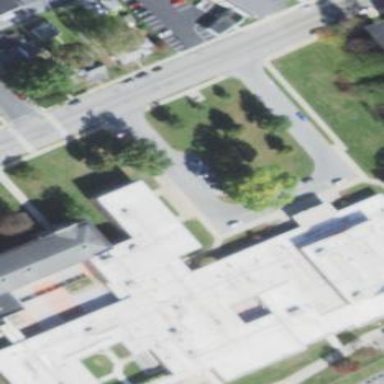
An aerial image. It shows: School building.